Aerial crown-view tile of a tropical tree (Barro Colorado Island, Panama), acquired 20240716:
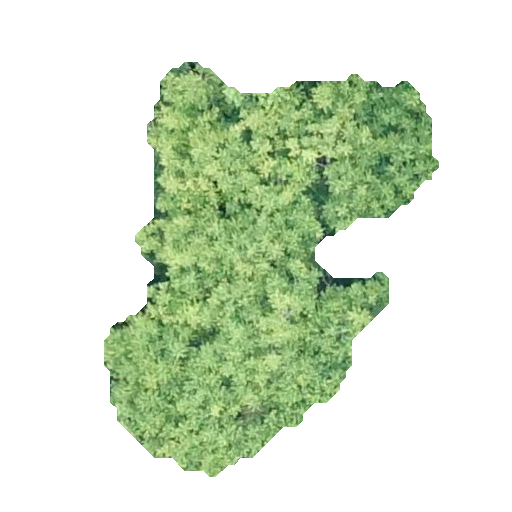
Species: Spondias mombin
GBIF accepted scientific name: Spondias mombin
Crown area: 134.694 m²